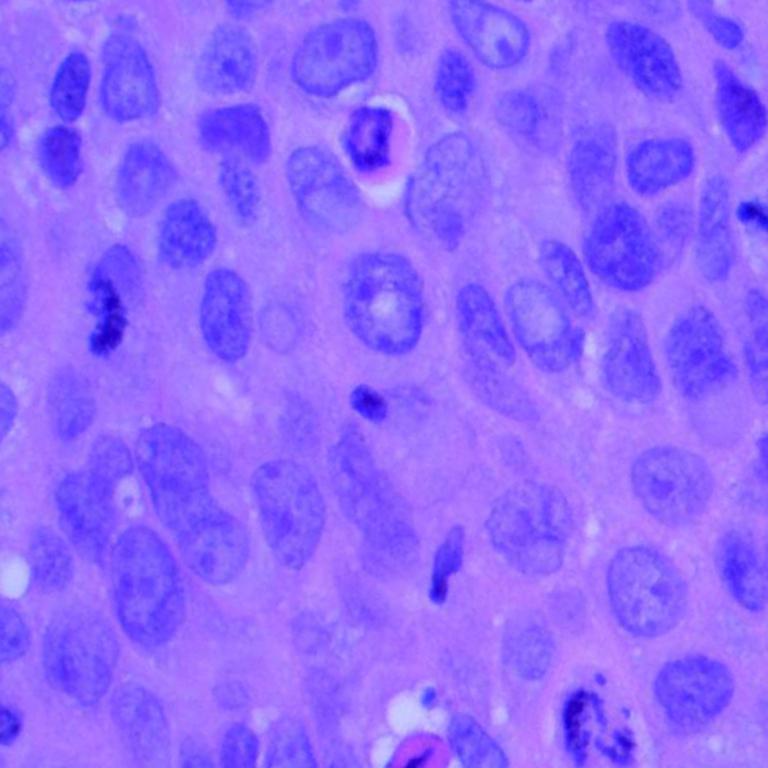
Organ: lung
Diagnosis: squamous carcinomas